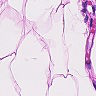
Metastatic tissue present: no